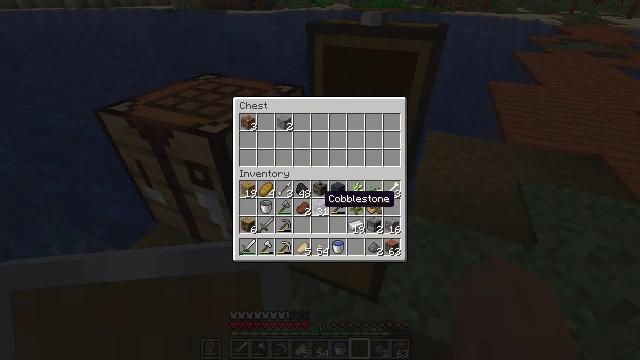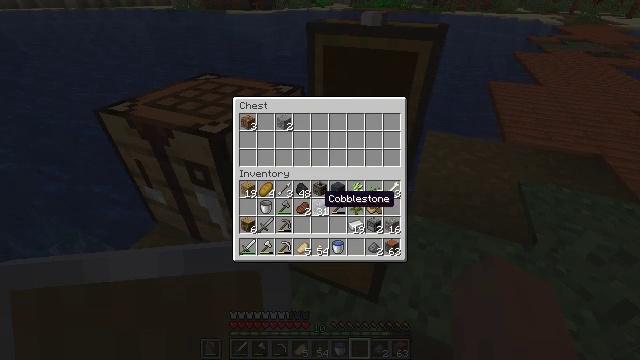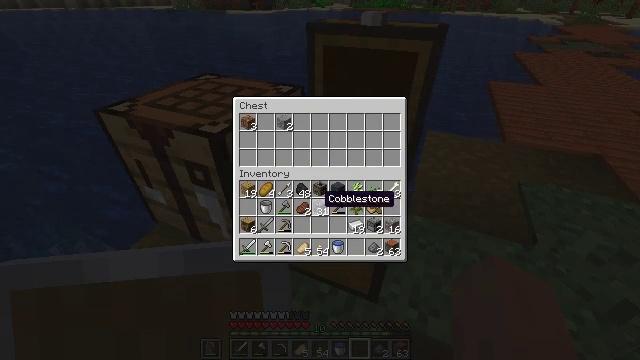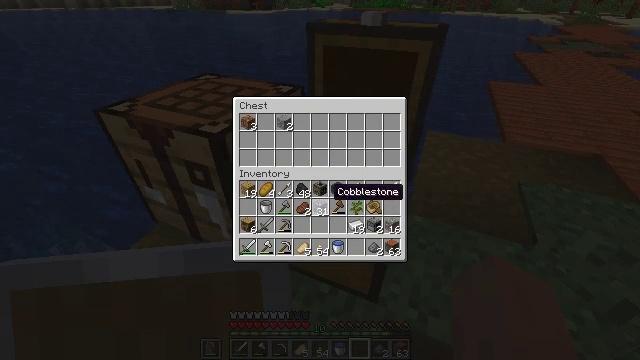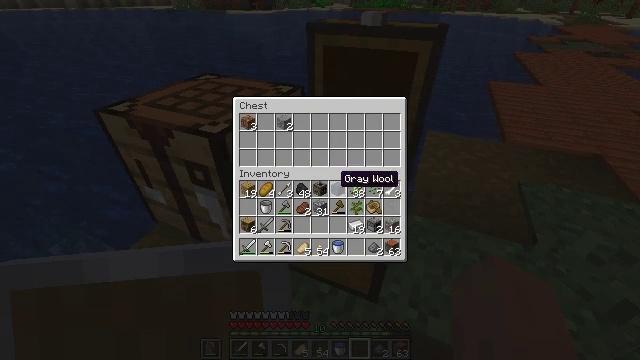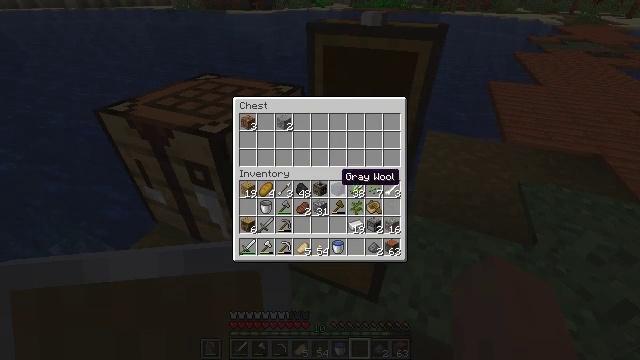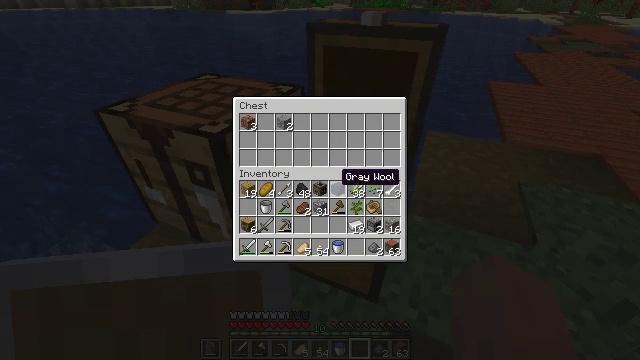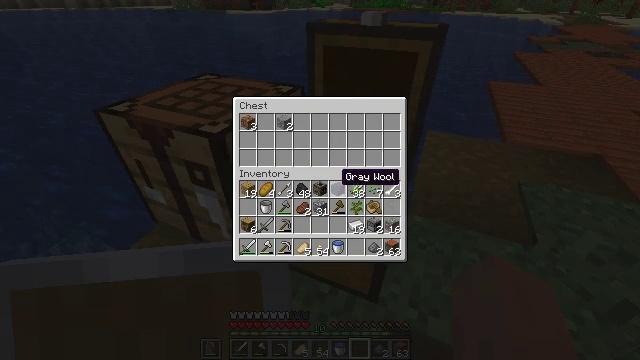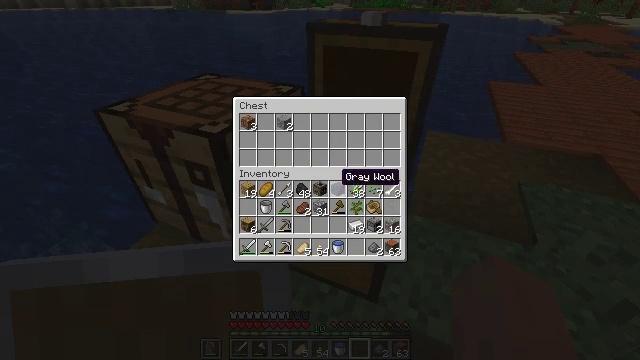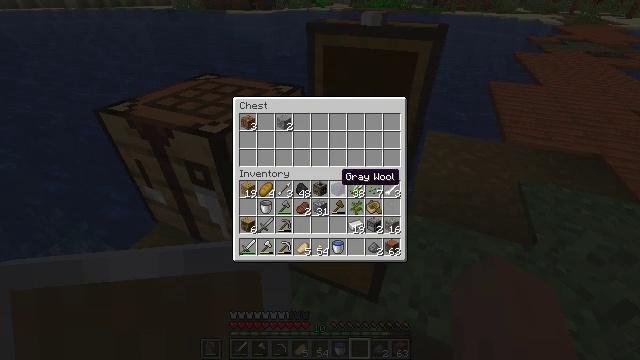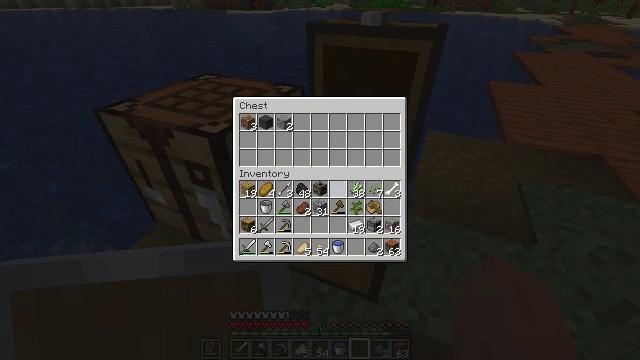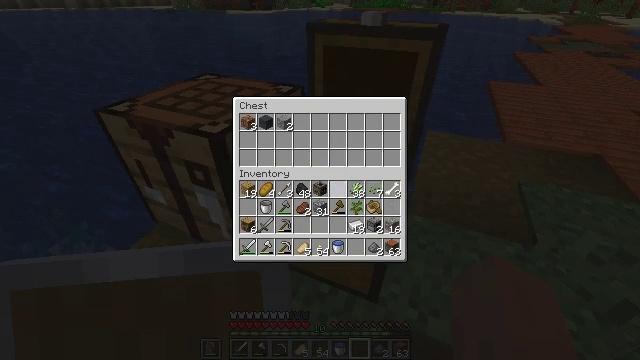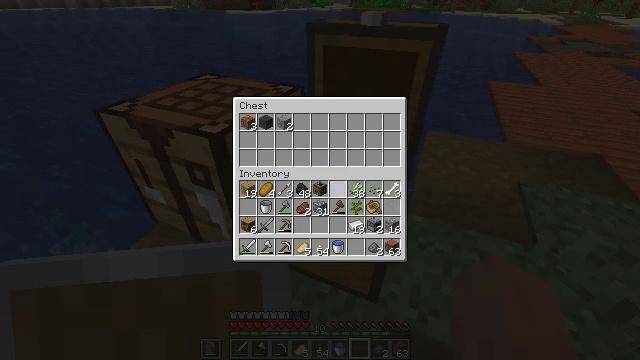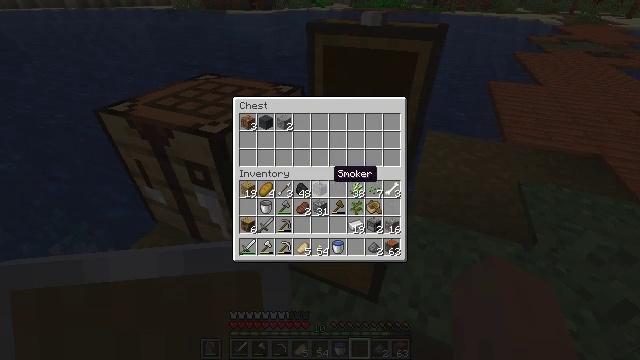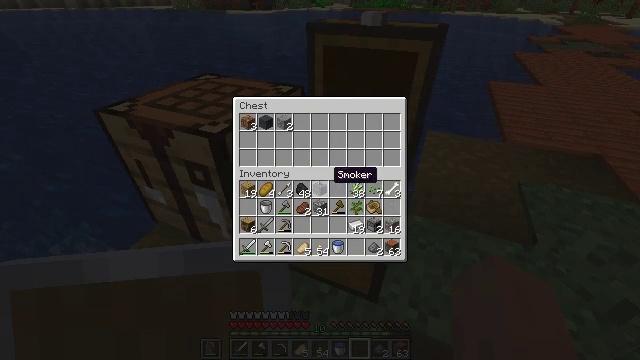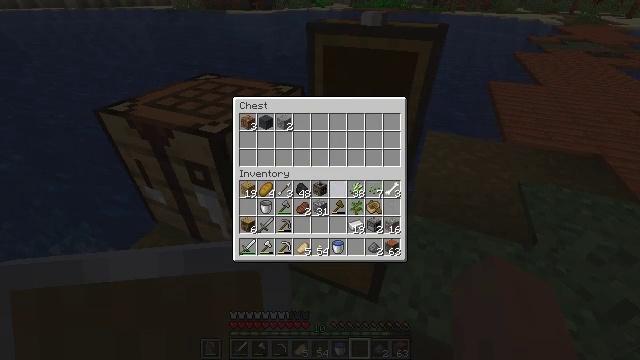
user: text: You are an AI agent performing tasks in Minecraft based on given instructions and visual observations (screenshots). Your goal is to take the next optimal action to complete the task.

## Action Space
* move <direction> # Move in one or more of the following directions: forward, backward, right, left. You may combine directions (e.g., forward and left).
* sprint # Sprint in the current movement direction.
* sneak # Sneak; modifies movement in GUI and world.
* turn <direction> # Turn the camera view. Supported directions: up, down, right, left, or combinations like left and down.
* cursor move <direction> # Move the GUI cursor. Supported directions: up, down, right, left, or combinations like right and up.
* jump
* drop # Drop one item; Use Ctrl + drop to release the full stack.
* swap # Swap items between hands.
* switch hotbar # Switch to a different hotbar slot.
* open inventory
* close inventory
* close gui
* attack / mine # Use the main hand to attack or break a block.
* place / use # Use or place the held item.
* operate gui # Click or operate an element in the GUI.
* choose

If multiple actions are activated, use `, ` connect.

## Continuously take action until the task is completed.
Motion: motion action
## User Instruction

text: Turn acacia wood into acacia planks.
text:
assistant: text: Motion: no_op
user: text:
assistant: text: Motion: no_op
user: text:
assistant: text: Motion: cursor move right and up
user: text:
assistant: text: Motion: cursor move right and up
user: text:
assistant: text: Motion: no_op
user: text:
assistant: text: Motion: sneak
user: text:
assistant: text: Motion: sneak
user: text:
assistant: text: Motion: sneak
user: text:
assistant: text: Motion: sneak
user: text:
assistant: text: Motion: sneak, operate gui
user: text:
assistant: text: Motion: sneak, operate gui
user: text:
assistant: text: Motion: sneak
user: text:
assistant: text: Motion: sneak
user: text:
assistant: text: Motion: sneak
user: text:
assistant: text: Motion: sneak, cursor move right
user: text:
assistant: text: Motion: sneak, cursor move right
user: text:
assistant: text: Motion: sneak, cursor move right
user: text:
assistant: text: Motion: sneak
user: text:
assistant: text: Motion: sneak
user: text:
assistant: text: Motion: sneak
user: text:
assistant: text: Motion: sneak
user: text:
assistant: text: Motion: sneak
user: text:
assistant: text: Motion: sneak
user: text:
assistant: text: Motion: sneak
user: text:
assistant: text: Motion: sneak
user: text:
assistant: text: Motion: sneak
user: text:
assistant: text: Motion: sneak
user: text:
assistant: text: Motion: sneak, cursor move down
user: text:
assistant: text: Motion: sneak
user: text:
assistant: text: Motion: sneak